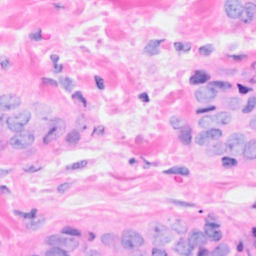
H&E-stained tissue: Breast